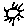
Label: sun